Interaction volume radius: 10 \u00c5
Interaction volume height: 15 \u00c5
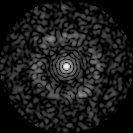
Disorder parameter: 0.8097